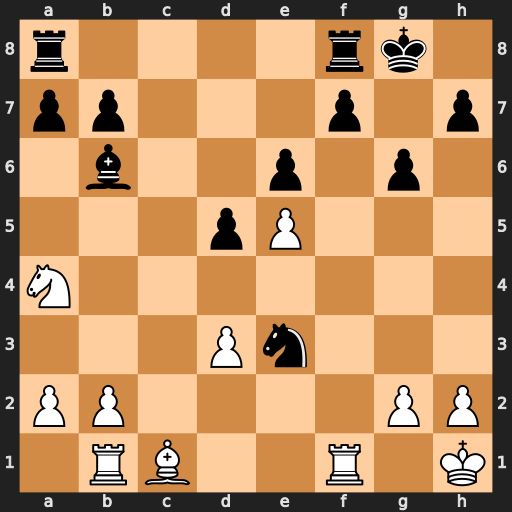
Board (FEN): r4rk1/pp3p1p/1b2p1p1/3pP3/N7/3Pn3/PP4PP/1RB2R1K
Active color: w
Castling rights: -
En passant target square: -
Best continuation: Nxb6 Nxf1 Nxa8